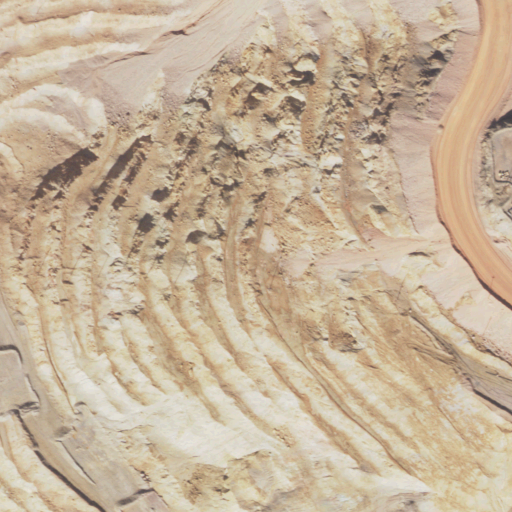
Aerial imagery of mountain in Arizona named Shannon Mountain containing barren land and shrub